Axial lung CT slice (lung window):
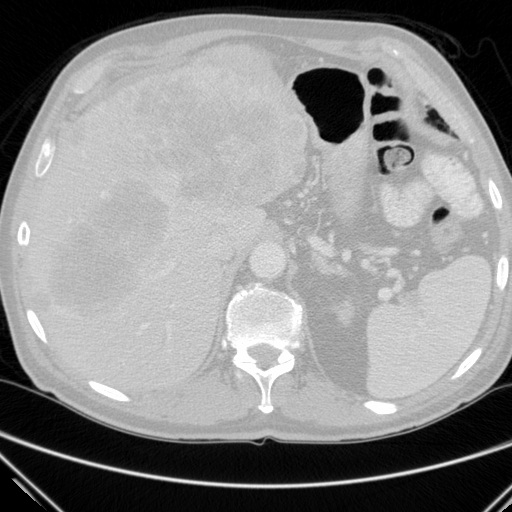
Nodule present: no